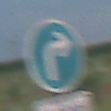
Verkehrszeichen: VorgeschriebeneFahrtrichtungRechts
Zusatzzeichen unten: BesondereFahrzeugeUndTransportgueter4
Umgebung: Outdoor, Nature
Tageszeit: SunriseSunset
Wetter: PartlyCloudy
Licht: Natural
Jahreszeit: NotSpecified
Kontrast: LowContrast